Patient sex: M
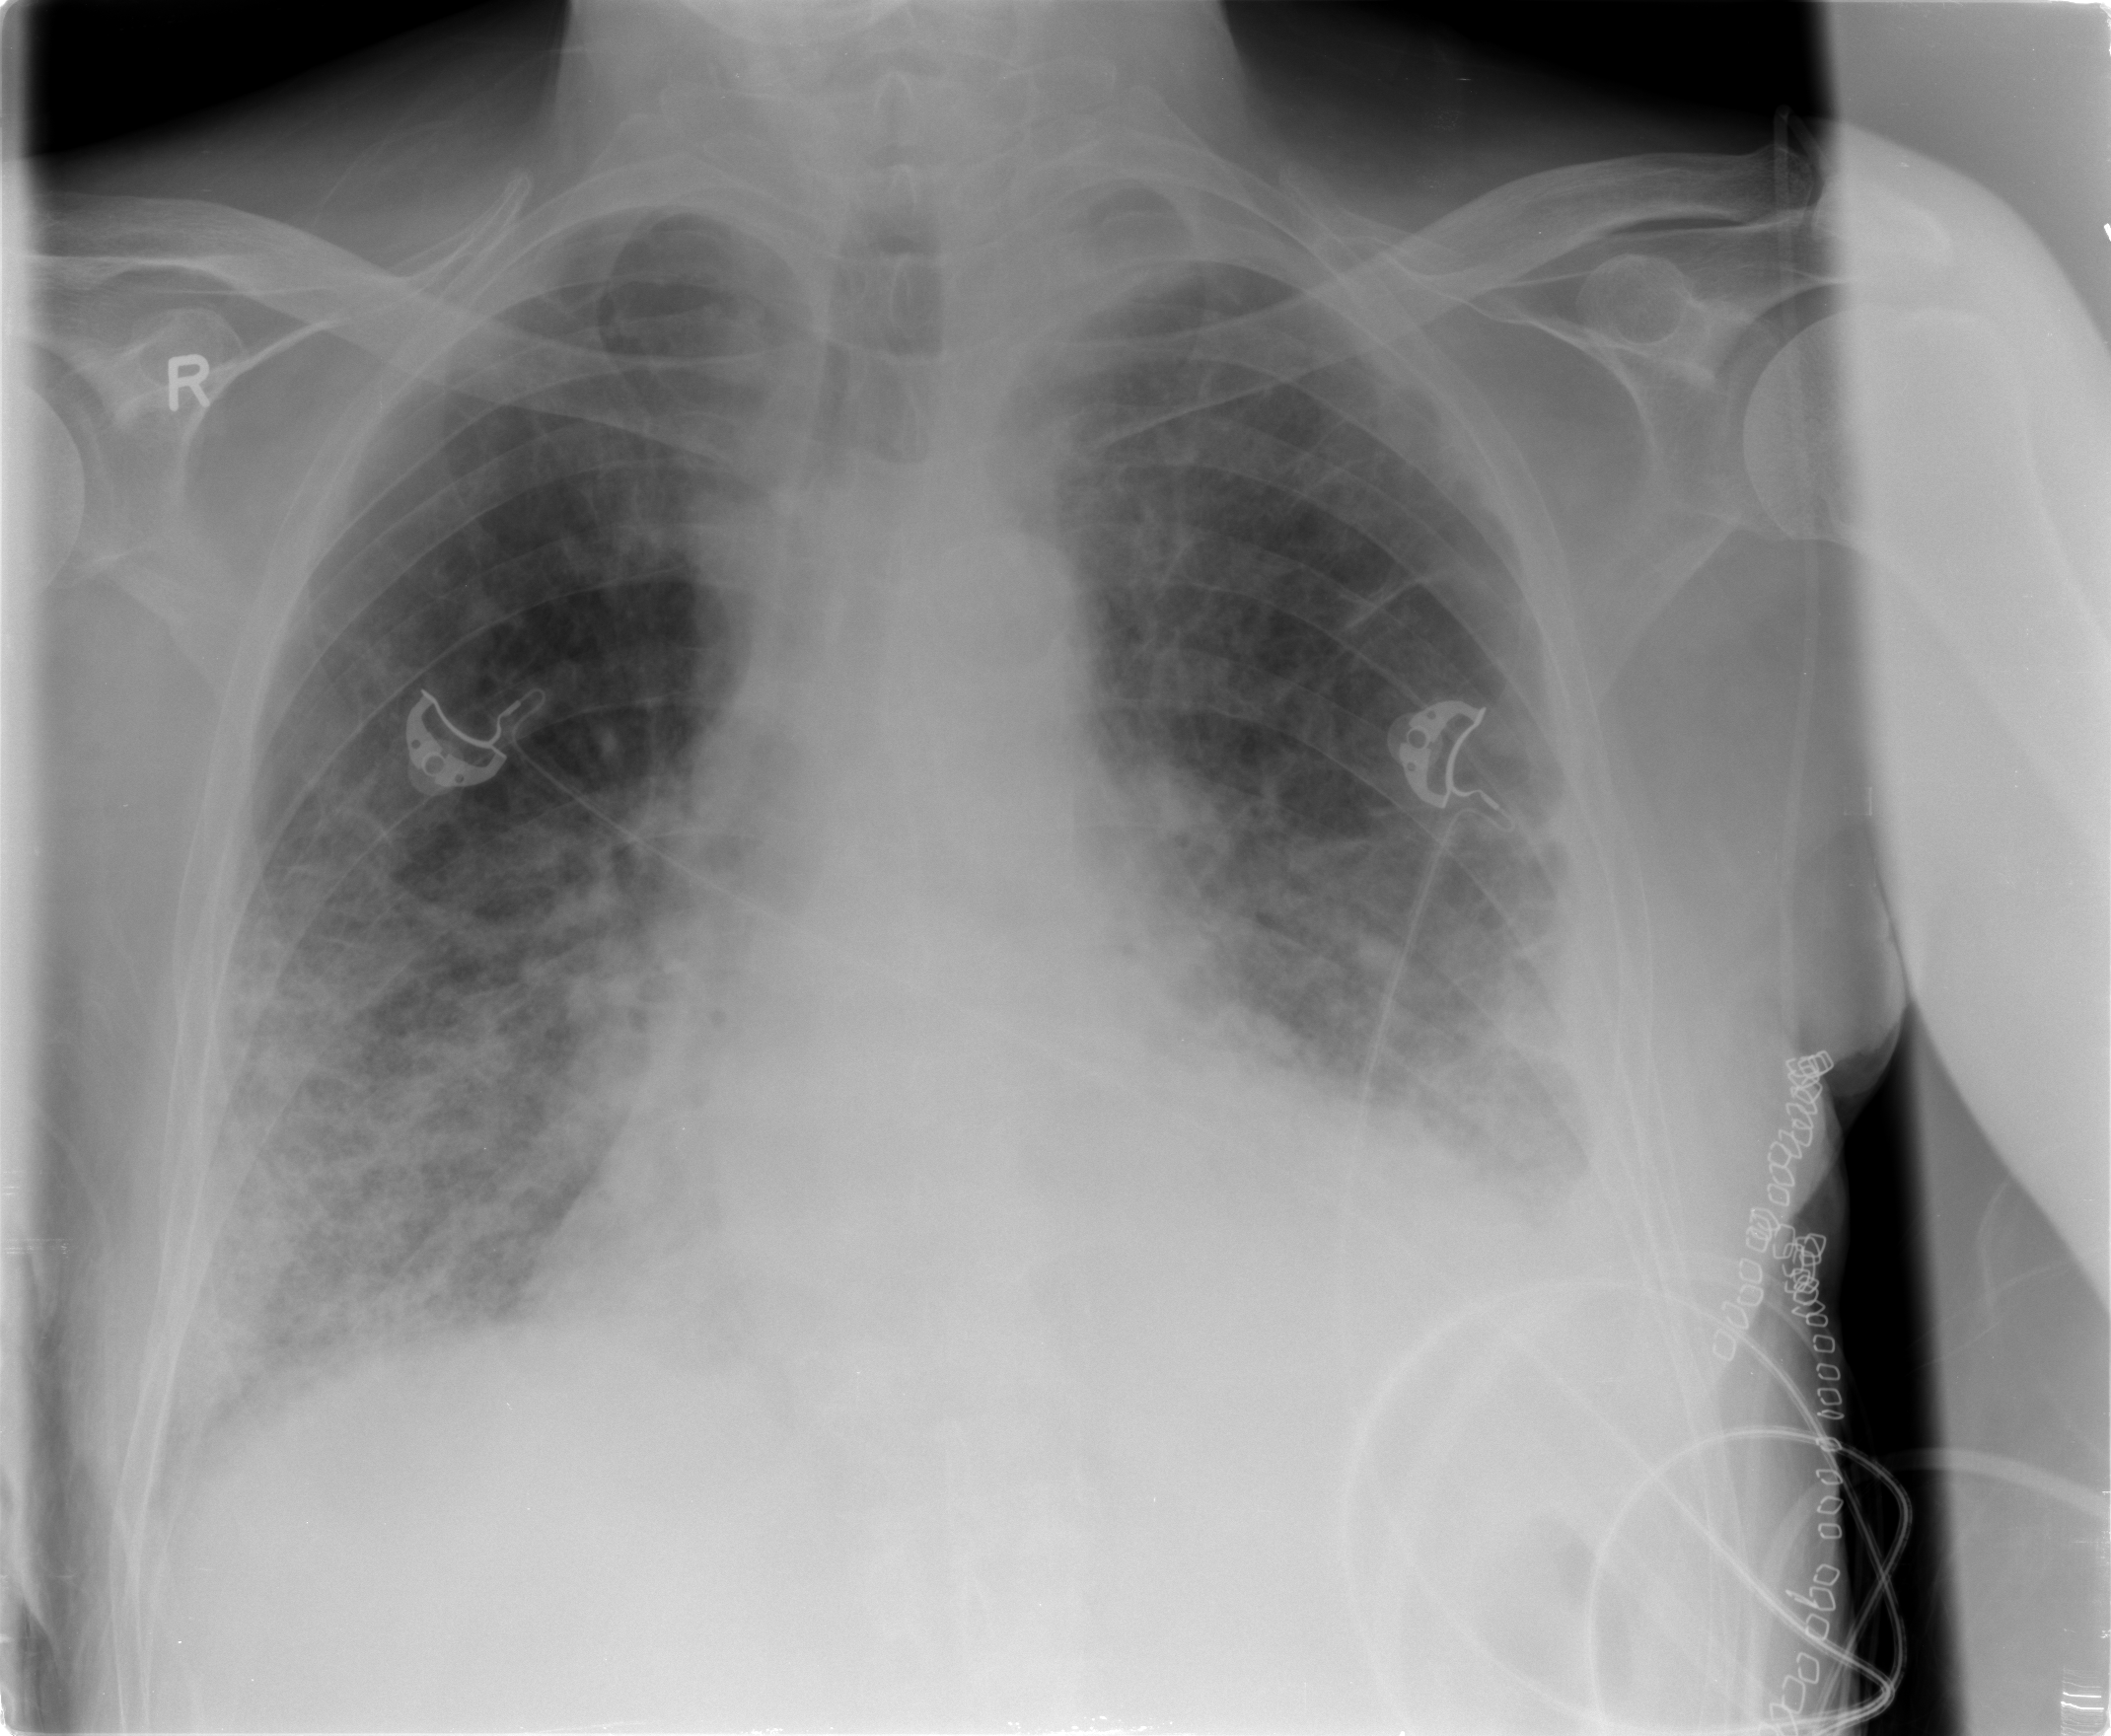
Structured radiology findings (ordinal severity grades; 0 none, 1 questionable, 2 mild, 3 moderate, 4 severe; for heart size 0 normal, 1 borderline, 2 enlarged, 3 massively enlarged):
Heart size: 2
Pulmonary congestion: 2
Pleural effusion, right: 1
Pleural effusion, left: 2
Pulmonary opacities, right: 3
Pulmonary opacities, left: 2
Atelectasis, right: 2
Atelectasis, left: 2